Current action and preconditions to check: trajectory_clear

Your task: For each precondition in the list above, predict whether it will hold at this action.

Consider the current scene as observed from the mobile robot's camera, and analyze the predicted future states of all dynamic agents (e.g., people, animals, vehicles, or any moving entities) within the NEXT SECOND.

IMPORTANT: Only answer "very likely" if you are absolutely certain—based on strong, clear evidence—that a dynamic agent will violate the precondition in the predicted future state. Do NOT answer "very likely" for unlikely, ambiguous, or low-probability risks.

Ask yourself for each precondition: Is there a high probability, with clear and convincing evidence, that the predicted future states of any dynamic agent will interfere with the predicted future state of the currently executing action within the NEXT SECOND, causing that precondition to fail?

Assess the risk level based on these predictions. Use "likely" or "very likely" if motions create a clear risk of interference.

Use "neutral" or "improbable" if agents are nearby but their predicted paths are clearly diverging or non-conflicting.

Failure Risk Categories: "very improbable", "improbable", "neutral", "likely", "very likely"

Answer Format: Output ONLY the probability_of_failure value from these categories: "very improbable", "improbable", "neutral", "likely", "very likely"

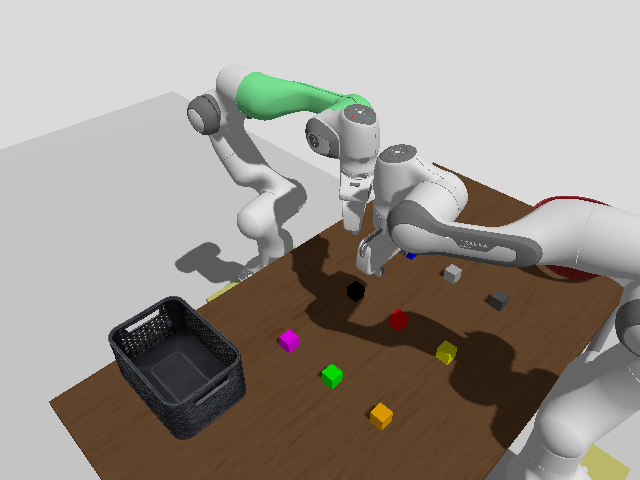

Answer: likely